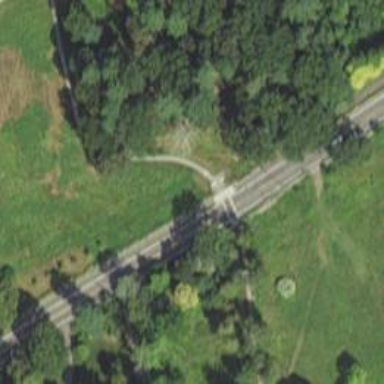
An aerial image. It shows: Marked crossing on footway.